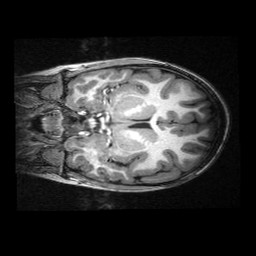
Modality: T1w
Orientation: coronal
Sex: female